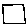
Label: square